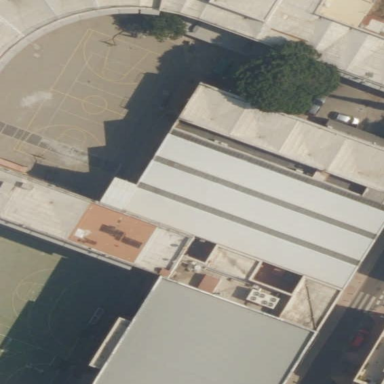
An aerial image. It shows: School building.